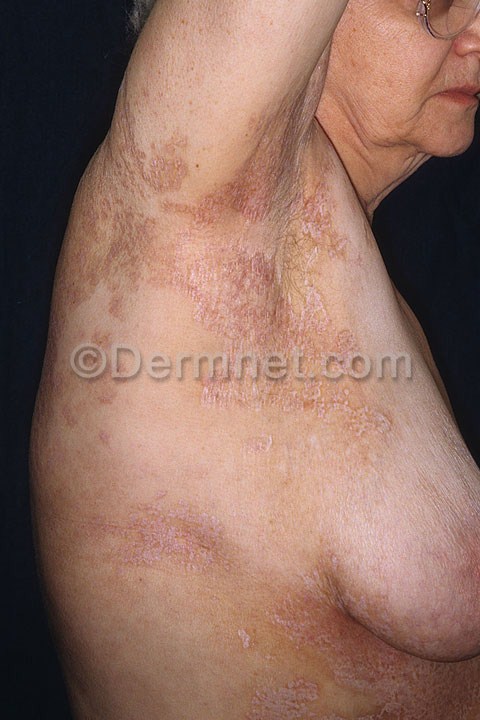
Disease: Psoriasis pictures Lichen Planus and related diseases